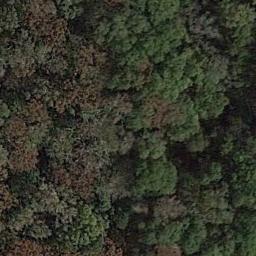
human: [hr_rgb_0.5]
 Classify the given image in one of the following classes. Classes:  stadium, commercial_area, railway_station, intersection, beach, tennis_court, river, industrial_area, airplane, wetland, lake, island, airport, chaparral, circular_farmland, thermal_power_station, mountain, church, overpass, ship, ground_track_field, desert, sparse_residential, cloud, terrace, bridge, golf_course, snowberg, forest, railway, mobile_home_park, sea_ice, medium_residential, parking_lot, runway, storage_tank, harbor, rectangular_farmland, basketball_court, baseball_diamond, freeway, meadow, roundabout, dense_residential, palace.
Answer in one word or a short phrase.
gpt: forest